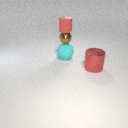
large cyan rubber sphere to the left of large red metal cylinder